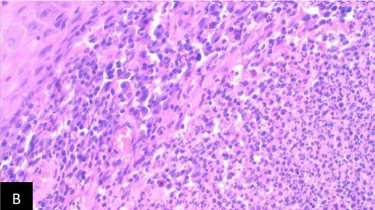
Lymphocyte and neutrophil (40x magnification).
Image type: pathology (h&e)